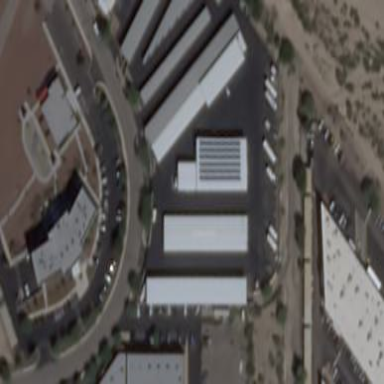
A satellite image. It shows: Building used for storage rental.